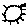
Label: sun